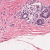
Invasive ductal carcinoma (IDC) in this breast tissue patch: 0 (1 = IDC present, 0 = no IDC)